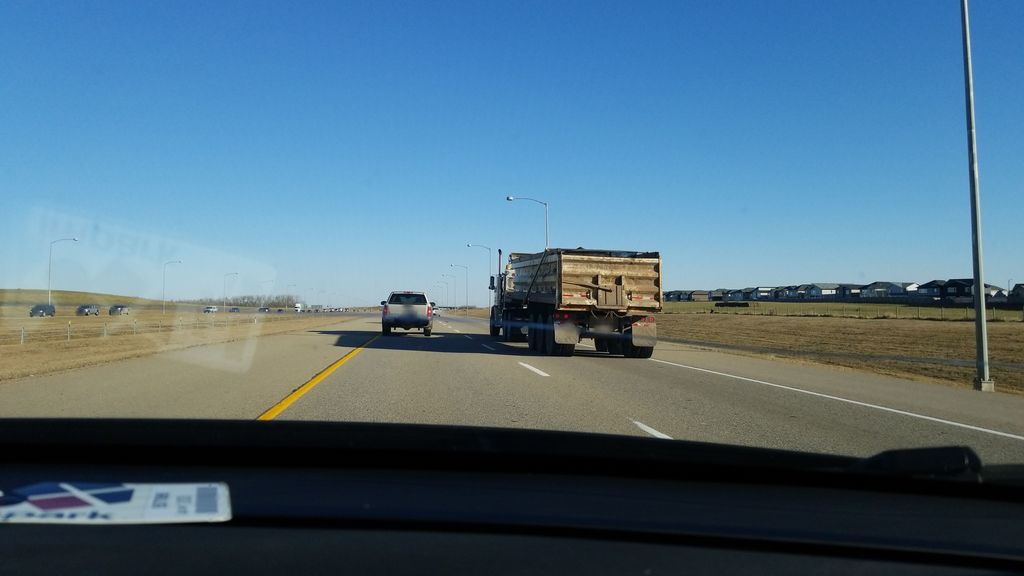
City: edmonton